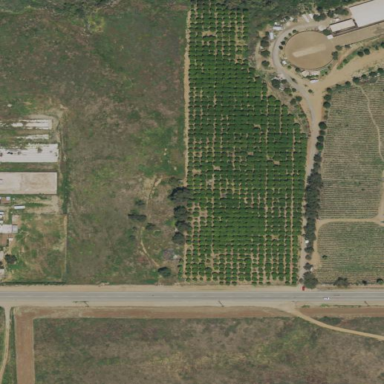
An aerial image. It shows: Orange orchard with beautiful orange trees.